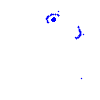
Particle: electron